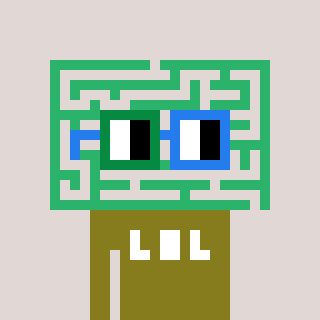
a pixel art character with square green and blue glasses, a maze-shaped head and a gunk-colored body on a warm background